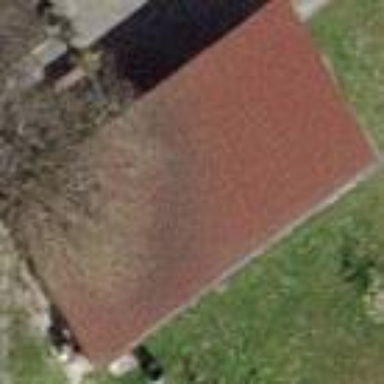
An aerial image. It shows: Shed.